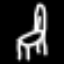
Label: chair